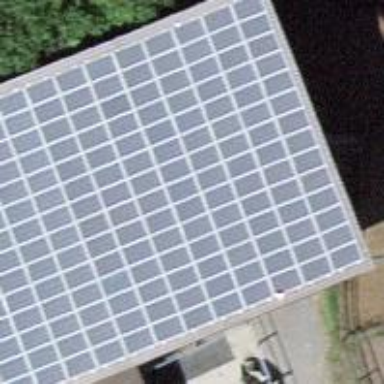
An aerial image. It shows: Solar power generator using photovoltaic panels.